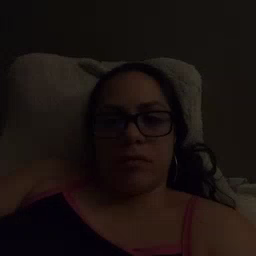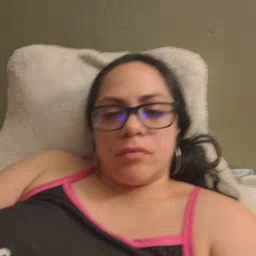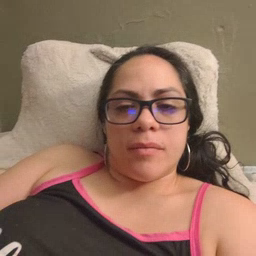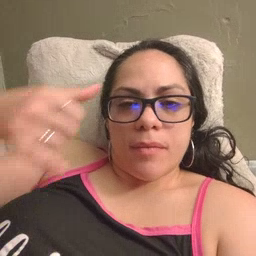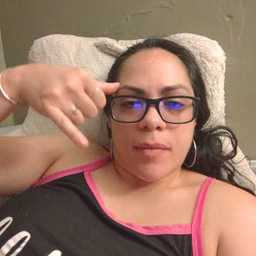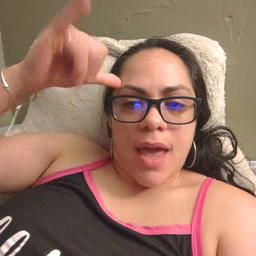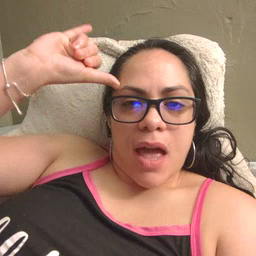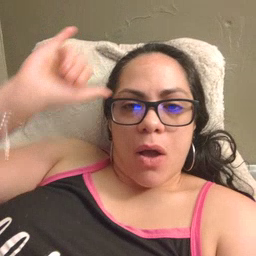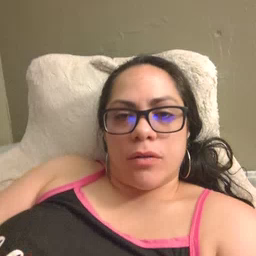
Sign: cow